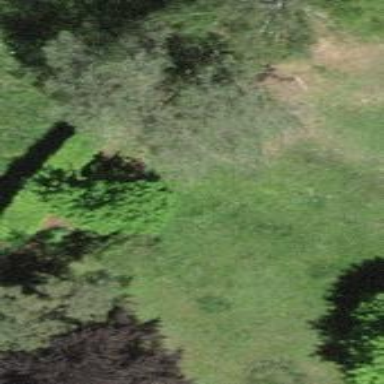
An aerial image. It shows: Forest area.